Question: I am using jqGrid for my grids. I am struggling with an issue. My client wants a grid that looks like this:

The problem here is the dynamic columns and grouping of Auto Makes. I really am not sure how to accomplish this. The idea is the count on the far right is a sum of the auto make grouping. The auto makes can change depending on the results of the rest of the query.
I tried to just use the row grouping function in jqGrid and accomplished something similar but it visual was very different. He is insisting on this format.
If anyone can point me in the right direction to figure this out it would be great. I really am not sure where to start with this.
Thanks in advance for any help.
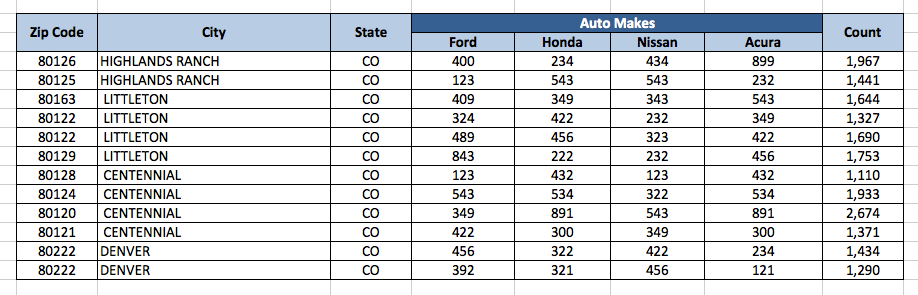
Answer: I think you are looking for header grouping
Try this,
<URL>